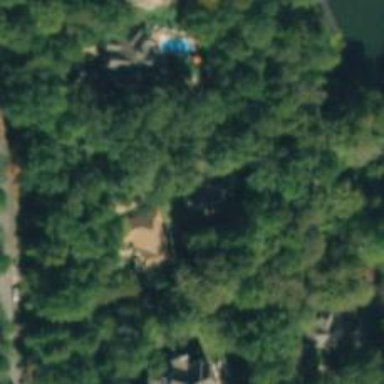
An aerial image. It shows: Swimming pool located in leisure land.